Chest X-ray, AP view. Patient: 75 years old, sex M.
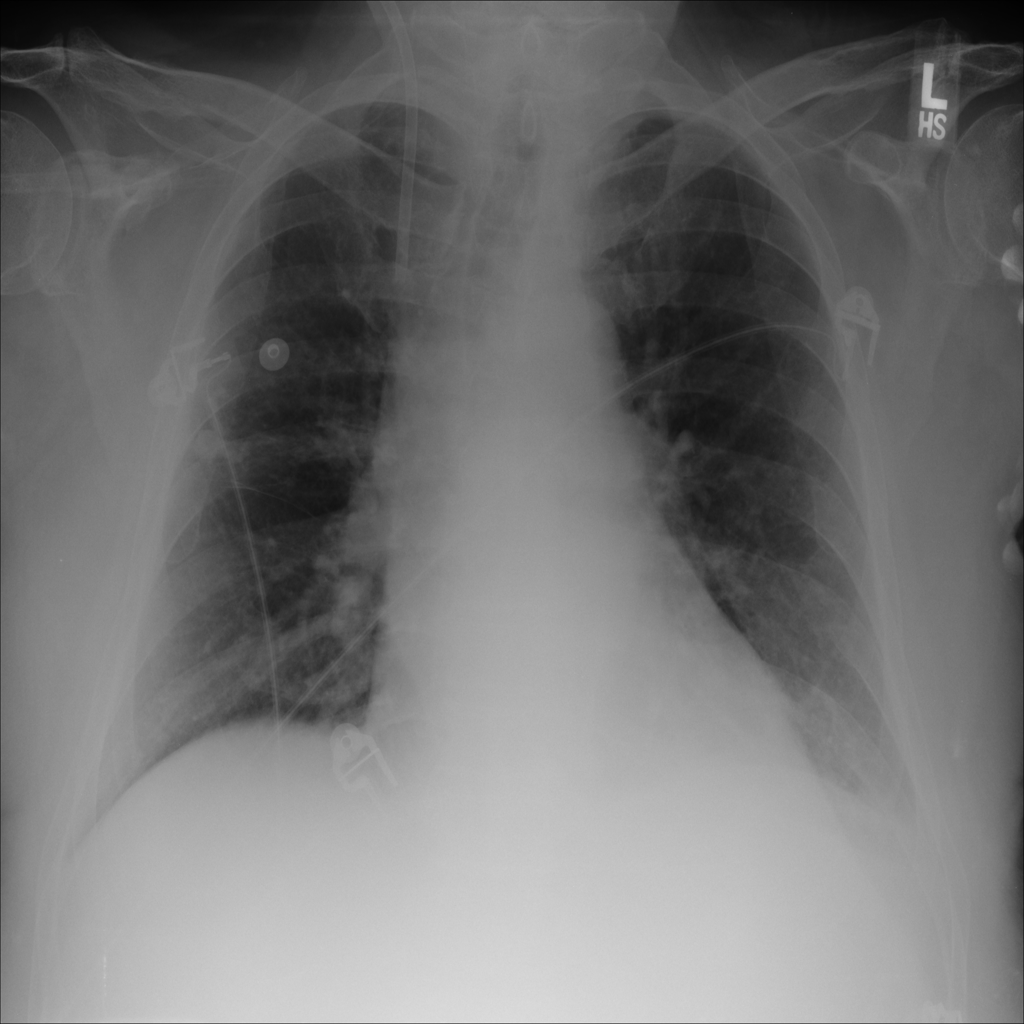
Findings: No Finding